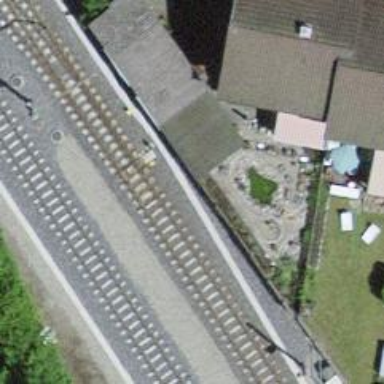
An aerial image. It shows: Railway switch.